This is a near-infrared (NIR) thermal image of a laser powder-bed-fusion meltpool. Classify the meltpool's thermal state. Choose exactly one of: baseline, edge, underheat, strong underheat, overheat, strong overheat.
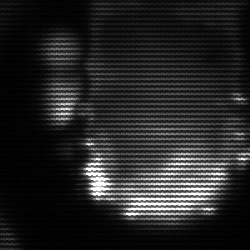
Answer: baseline